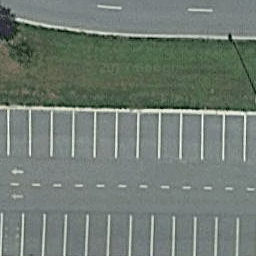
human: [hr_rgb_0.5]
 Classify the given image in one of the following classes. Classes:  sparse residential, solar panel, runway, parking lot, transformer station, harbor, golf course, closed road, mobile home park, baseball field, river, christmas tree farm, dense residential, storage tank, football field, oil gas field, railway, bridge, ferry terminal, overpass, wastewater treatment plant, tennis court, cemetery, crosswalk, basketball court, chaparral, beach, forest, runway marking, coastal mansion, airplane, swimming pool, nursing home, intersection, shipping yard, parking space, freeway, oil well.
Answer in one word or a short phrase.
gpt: parking space